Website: macys
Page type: payment
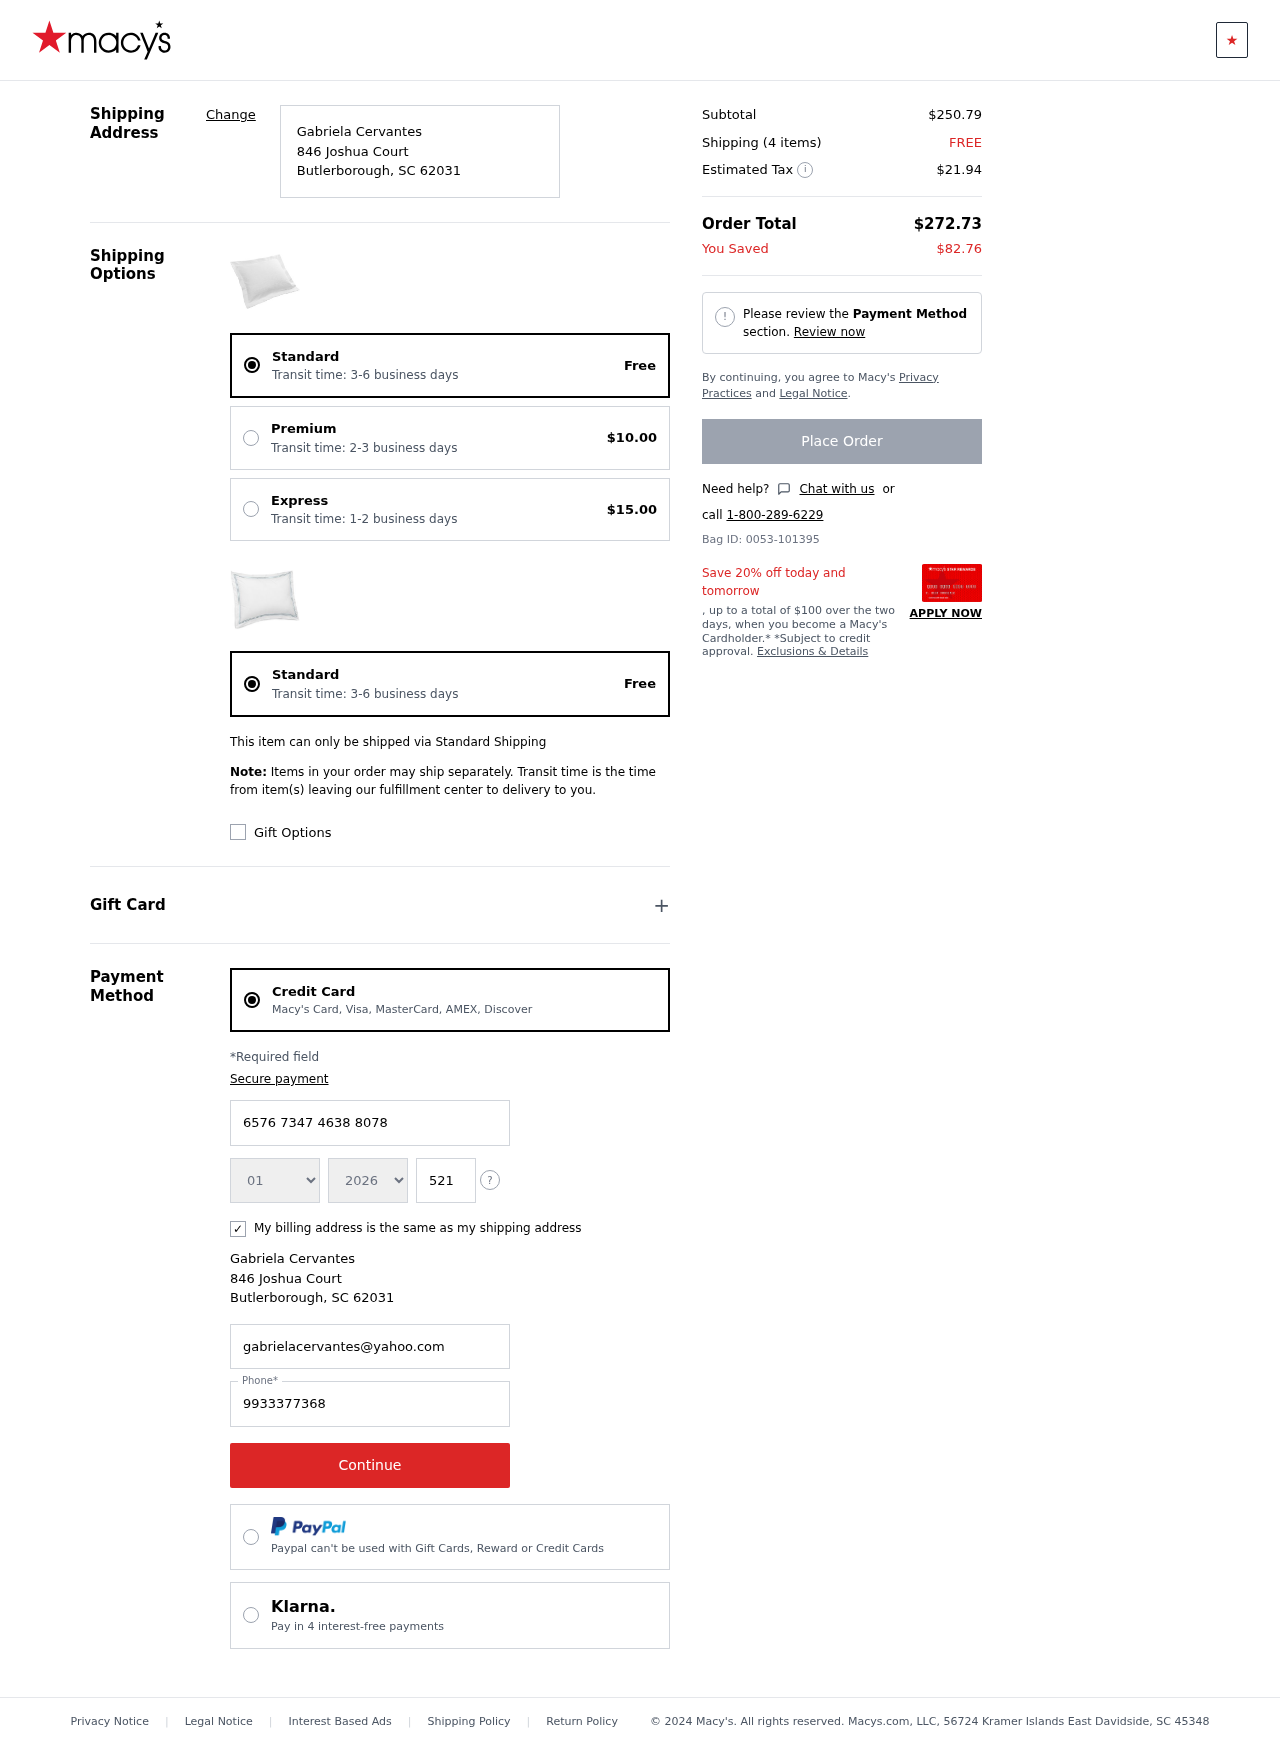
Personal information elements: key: PII_CARD_CVV
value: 521
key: PII_CARD_EXPIRY_MONTH
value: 01
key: PII_CARD_EXPIRY_YEAR
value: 26
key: PII_CARD_NUMBER
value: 6576 7347 4638 8078
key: PII_CITY
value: Butlerborough
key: PII_EMAIL
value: gabrielacervantes@yahoo.com
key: PII_FULLNAME
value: Gabriela Cervantes
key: PII_PHONE
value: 9933377368
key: PII_POSTCODE
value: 62031
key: PII_STATE_ABBR
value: SC
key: PII_STREET
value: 846 Joshua Court
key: PII_FULLNAME2
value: Gabriela Cervantes
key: PII_STREET2
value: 846 Joshua Court
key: PII_CITY2
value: Butlerborough
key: PII_STATE_ABBR2
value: SC
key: PII_POSTCODE2
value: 62031
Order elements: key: ORDER_DELIVERY_DATE
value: Transit time: 3-6 business days
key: ORDER_SHIPPING_STANDARD
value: Free
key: ORDER_SHIPPING_PREMIUM
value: $10.00
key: ORDER_SHIPPING_EXPRESS
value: $15.00
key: ORDER_DELIVERY_DATE2
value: Transit time: 3-6 business days
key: ORDER_SHIPPING_STANDARD2
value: Free
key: ORDER_SUBTOTAL
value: $250.79
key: ORDER_NUM_ITEMS
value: Shipping (4 items)
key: ORDER_SHIPPING_COST
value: FREE
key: ORDER_TAX
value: $21.94
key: ORDER_TOTAL
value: $272.73
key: ORDER_SAVINGS
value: $82.76
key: ORDER_ID
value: Bag ID: 0053-101395